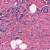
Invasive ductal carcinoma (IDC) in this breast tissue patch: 1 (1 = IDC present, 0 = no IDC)